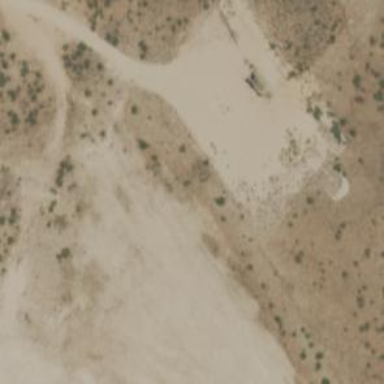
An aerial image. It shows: Wellsite surrounded by sand.